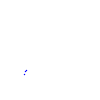
Particle: proton